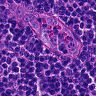
Metastatic tissue present: no